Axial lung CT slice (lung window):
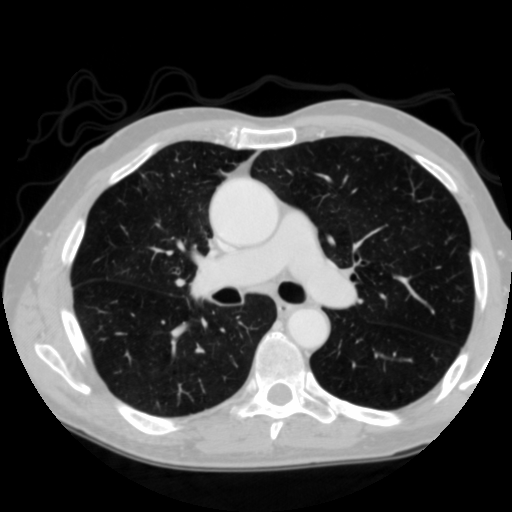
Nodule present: no